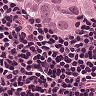
Metastatic tissue present: yes